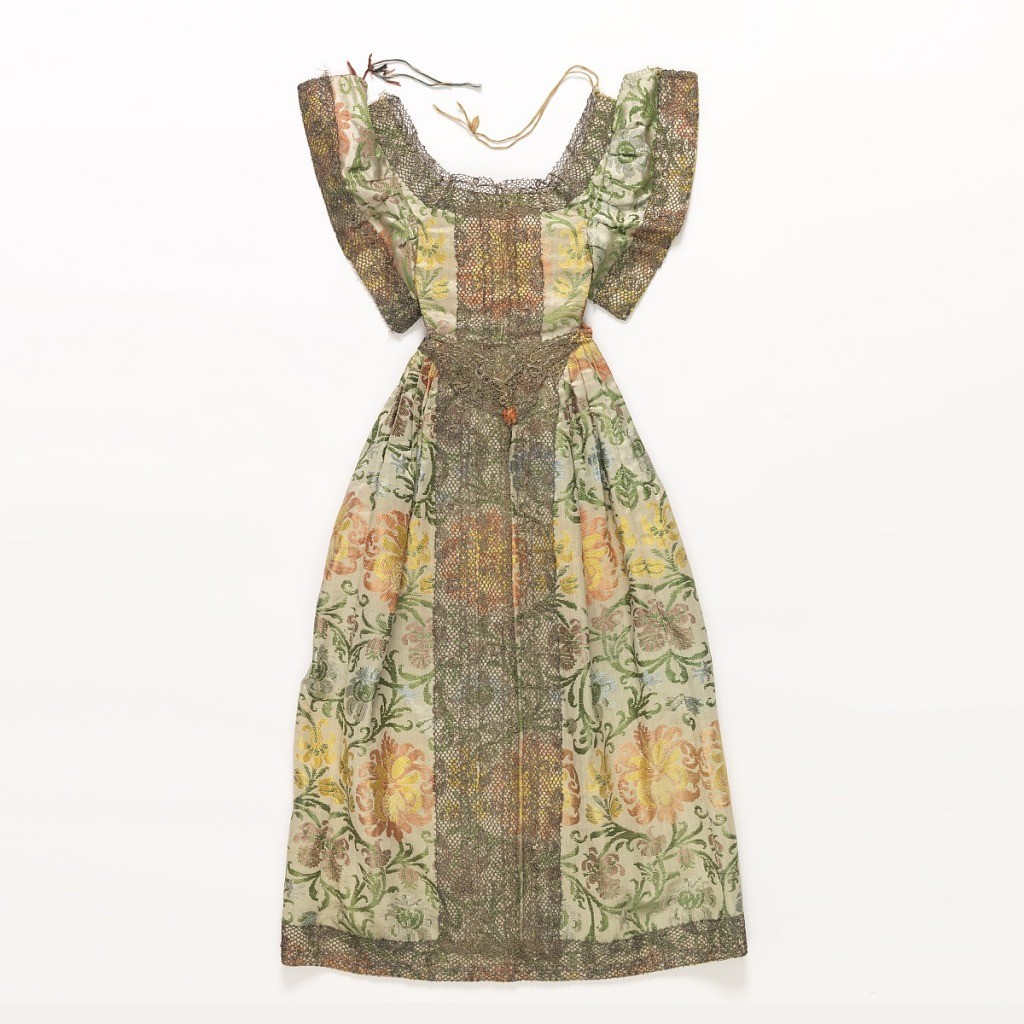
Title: Dress for an ecclesiastical figurine
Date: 18th century
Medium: silk, metallic yarns Technique: satin weave with discontinuous supplementary weft patterning (brocaded), bobbin lace
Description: Garment for religious statue. Polychrome silk brocade showing scrolling florals, trimmed with silver metallic bobbin lace.